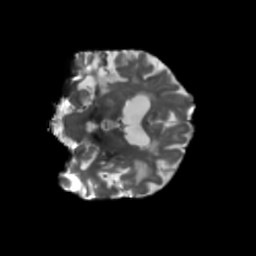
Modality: T2w
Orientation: coronal
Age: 66
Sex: female
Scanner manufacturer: siemens
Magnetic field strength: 3 T
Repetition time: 5.25 s
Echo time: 0.08 s